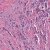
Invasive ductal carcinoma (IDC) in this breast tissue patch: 1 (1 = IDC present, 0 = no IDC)